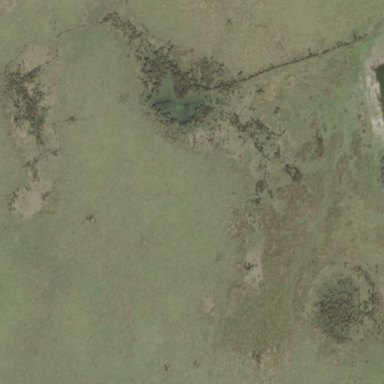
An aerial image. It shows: Marshy wetland area.